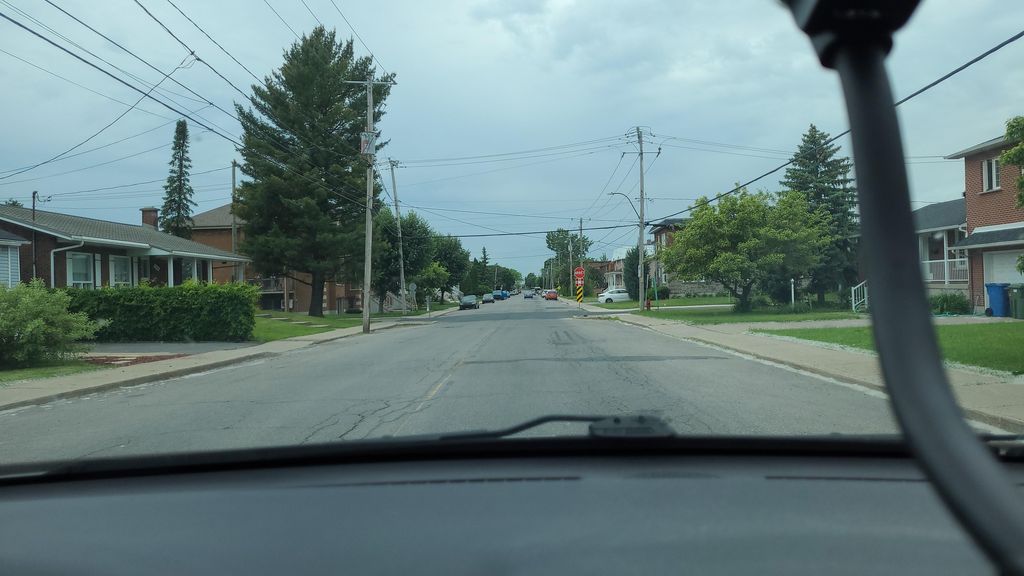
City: montreal